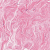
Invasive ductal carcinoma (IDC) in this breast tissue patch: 0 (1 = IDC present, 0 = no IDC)